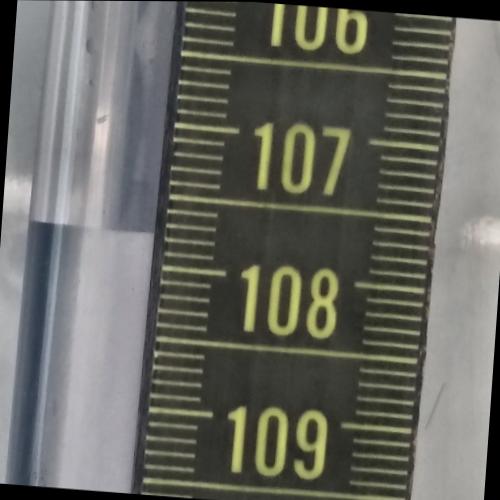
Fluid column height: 107.8 cm